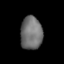
Tissue: lung
Cell type: Epithelial cells
Senescence score: 0.182
Nuclear area (px): 712
Mean DAPI intensity: 111.973